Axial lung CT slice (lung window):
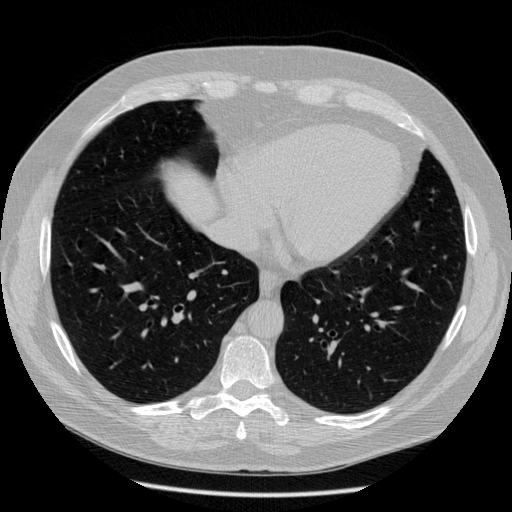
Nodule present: no